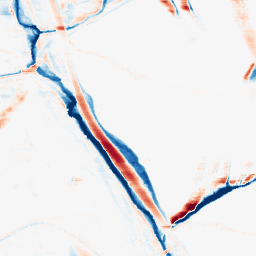
Category: morphological
Decomposition family: morphological_rect
Decomposition parameters: operation: average
width: 20
height: 5
Upsampling method: lanczos
Upsampling parameters: scale: 2
Upsampling scale: 2